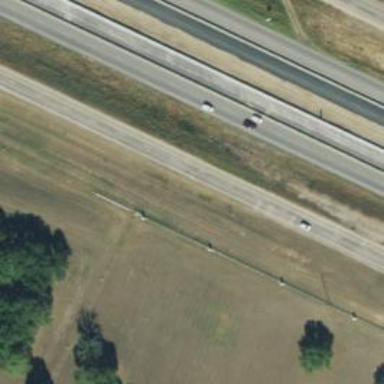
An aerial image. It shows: Secondary road with asphalt surface and frontage road.